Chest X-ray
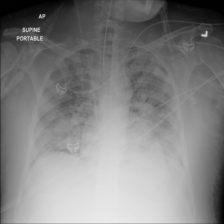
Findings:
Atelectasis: negative
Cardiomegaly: negative
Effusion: negative
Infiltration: negative
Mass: negative
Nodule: negative
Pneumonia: negative
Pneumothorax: negative
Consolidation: negative
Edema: negative
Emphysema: negative
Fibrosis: negative
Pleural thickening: negative
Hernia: negative